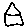
Label: house